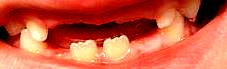
Condition: hypodontia